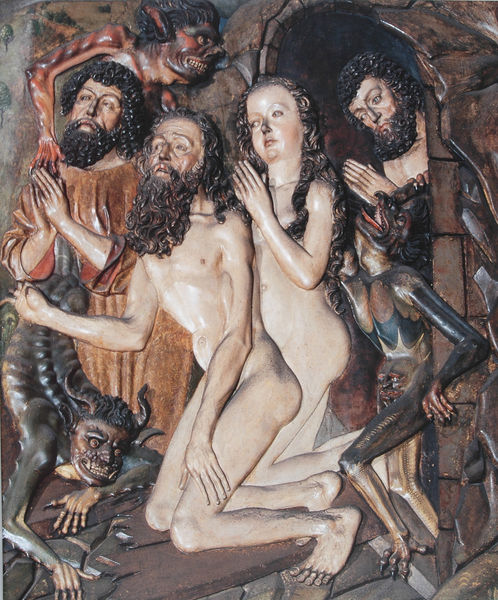
Titel: Hochaltar, Flachrelief des geschlossenen Altares, Christus in der Vorhölle, Detail: Adam und Eva im Höllentor
Künstler: Veit Stoß
Standort: Krakau
Institution: Pfarrkirche Maria Himmelfahrt
Schlagwörter: akt, gemälde, gruppe, haut, körper, mann, nackt, akte, menschen, frau, frisur, holz, köpfe, marmor, männer, profil, tür, zeichnung, bart, bärte, inkarnat, stein, tod, horn, kirche, haare, locken, skulptur, relief, gesäß, farbe, angst, detail, balken, nabel, nackte, plastik, scham, dünn, tor, foto, fotografie, photographie, adam, eva, paradies, eingang, stich, krallen, beten, gebet, dämon, altar, photo, skulpturen, pforte, leib, christus, jesus, fegefeuer, hölle, jüngstes gericht, teufel, verdammnis, verdammte, flehen, knieend, mittelalter, seelen, eden, hörner, gefasst, sünde, vertreibung, ungeheuer, fassung, satan, mittelalterlich, gebiß, schnitzen, schnitzwerk, fromm, hilflos, klauen, dämonen, fratzen, monster, retabel, schnitzaltar, fürbitten, hörne, altarretabel, erbsünde, flachrelief, ter, sünder, reilief, langhaarig, beängstigend